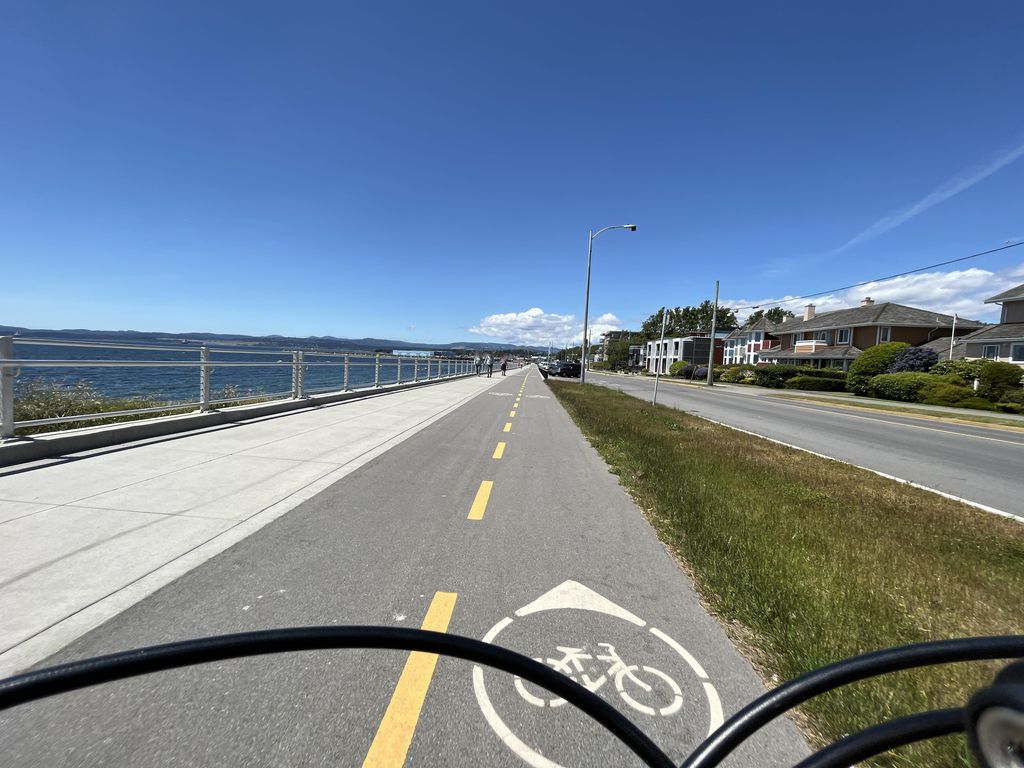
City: victoria